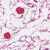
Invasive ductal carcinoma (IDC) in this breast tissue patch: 0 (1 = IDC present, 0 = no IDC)